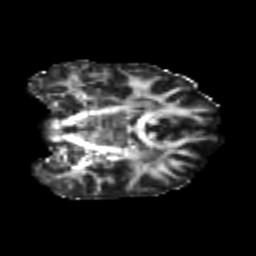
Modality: FA
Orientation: coronal
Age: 26
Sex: female
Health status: healthy
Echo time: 0.074 s